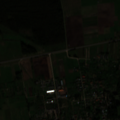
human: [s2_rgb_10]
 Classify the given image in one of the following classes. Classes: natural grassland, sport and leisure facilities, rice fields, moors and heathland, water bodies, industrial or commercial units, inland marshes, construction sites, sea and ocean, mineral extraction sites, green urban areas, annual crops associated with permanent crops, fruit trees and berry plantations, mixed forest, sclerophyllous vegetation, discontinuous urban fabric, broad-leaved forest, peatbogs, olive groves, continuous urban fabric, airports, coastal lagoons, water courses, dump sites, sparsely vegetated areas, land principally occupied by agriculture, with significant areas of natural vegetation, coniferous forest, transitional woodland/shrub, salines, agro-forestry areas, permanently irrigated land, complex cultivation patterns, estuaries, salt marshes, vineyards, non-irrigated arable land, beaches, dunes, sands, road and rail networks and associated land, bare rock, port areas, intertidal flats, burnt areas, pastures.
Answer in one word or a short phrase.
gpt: discontinuous urban fabric, non-irrigated arable land, pastures, complex cultivation patterns, mixed forest